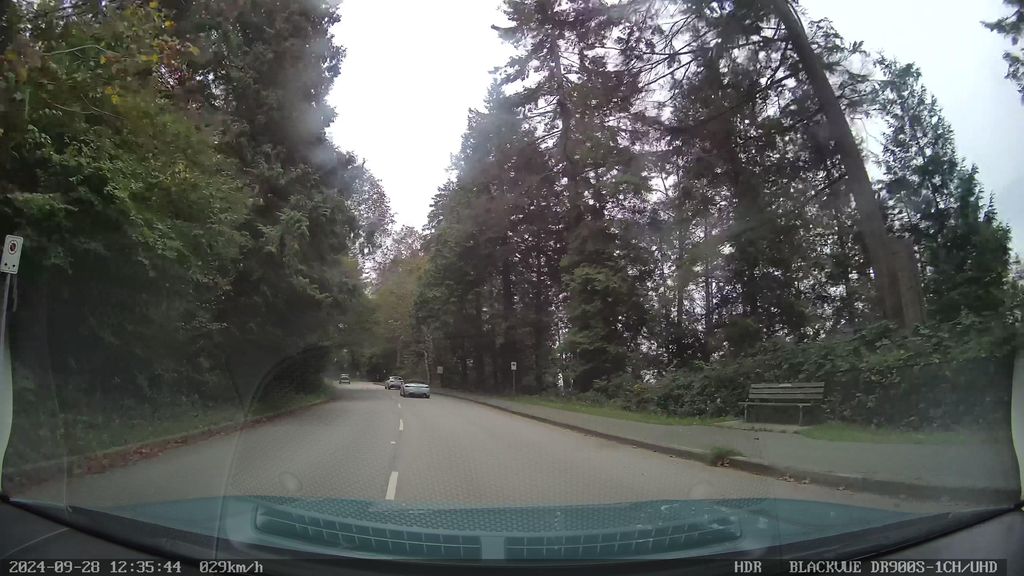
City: vancouver